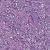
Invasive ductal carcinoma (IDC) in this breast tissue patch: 1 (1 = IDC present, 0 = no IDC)